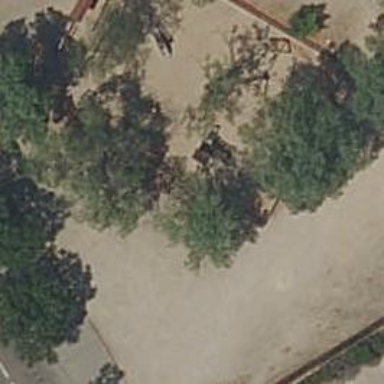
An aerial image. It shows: Playground area for leisure land.